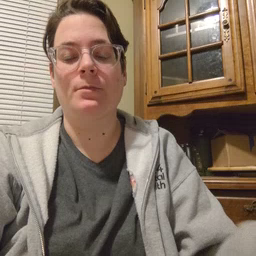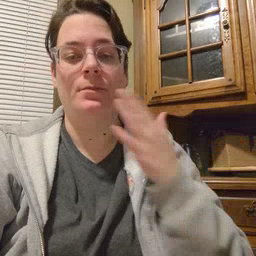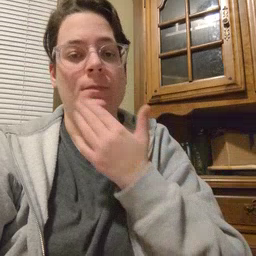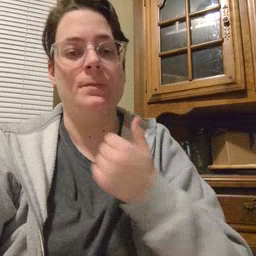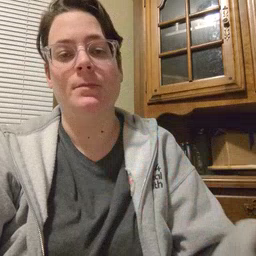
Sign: napkin